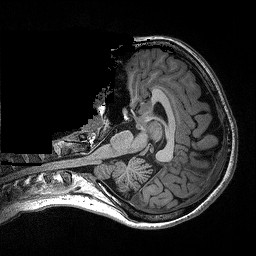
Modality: T1w
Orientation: axial
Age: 34
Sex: female